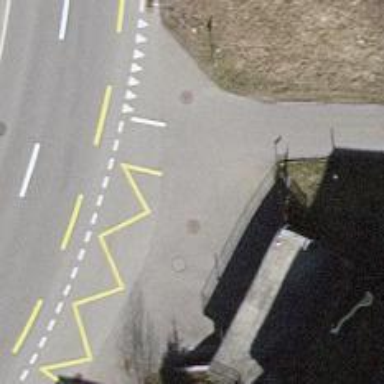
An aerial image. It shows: Bus stop with platform for public transport.